Aerial crown-view tile of a tropical tree (Barro Colorado Island, Panama), acquired 20250124:
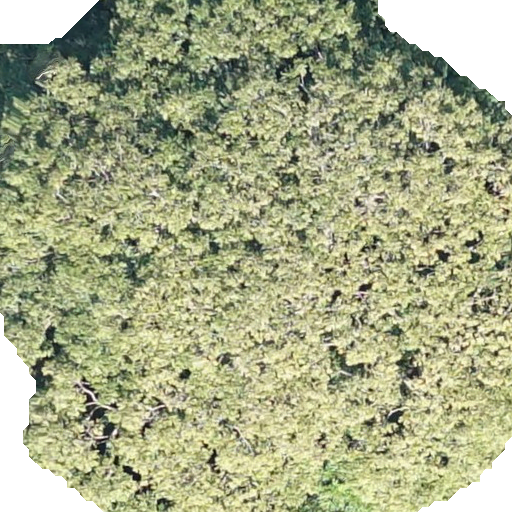
Species: Dipteryx oleifera
GBIF accepted scientific name: Dipteryx oleifera
Crown area: 419.191 m²